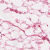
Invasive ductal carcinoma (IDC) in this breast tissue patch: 0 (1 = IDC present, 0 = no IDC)